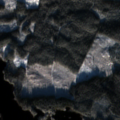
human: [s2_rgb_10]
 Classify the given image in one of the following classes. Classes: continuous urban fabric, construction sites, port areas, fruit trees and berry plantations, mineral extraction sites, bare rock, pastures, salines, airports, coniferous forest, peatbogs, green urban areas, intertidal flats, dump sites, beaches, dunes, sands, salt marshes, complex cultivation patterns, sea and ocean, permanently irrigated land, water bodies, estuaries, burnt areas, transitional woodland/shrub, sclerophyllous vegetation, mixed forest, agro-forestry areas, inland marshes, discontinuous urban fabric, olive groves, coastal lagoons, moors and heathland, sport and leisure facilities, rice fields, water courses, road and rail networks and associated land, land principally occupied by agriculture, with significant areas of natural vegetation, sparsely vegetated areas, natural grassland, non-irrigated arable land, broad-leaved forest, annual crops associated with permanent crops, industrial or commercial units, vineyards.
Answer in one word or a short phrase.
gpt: coniferous forest, mixed forest, transitional woodland/shrub, water bodies